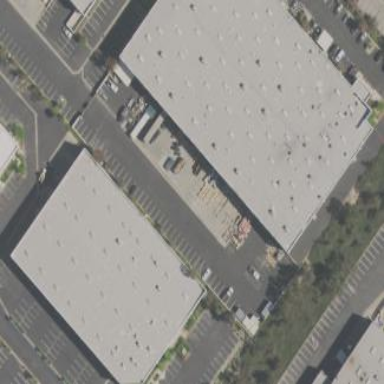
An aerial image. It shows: Warehouse building.